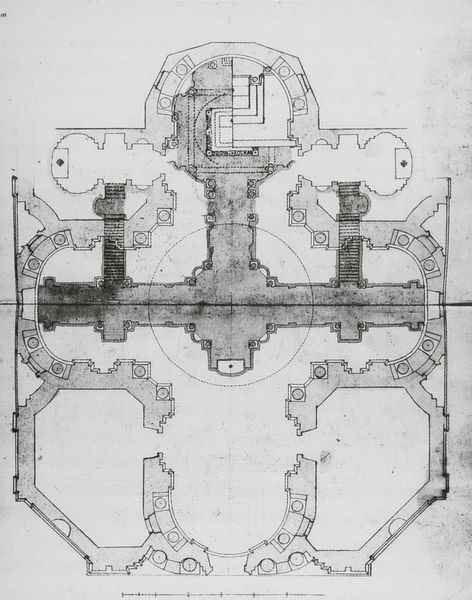
Titel: Grundriss von SS. Luca e Martina, Rom
Standort: Mailand
Institution: Castello Sforzesco, Civiche Raccolte d'Arte
Schlagwörter: weiß, fenster, grau, pfeiler, schwarz, skizze, säulen, tür, zeichnung, zimmer, anlage, gebäude, haus, park, parkanlage, schloss, wand, architektur, barock, innenraum, spiegel, strauch, busch, büsche, kirche, sträucher, kreis, rund, garten, papier, fassade, türen, mauer, grafik, graphik, hecke, schichten, linien, empore, saal, kuppel, treppe, treppen, symmetrie, stufe, stufen, aufsicht, wände, eingang, erker, keller, nische, burg, anschnitt, kreuz, türme, palast, dom, draufsicht, schwarzweiß, kreise, räume, entwurf, altar, portal, lettner, mittelschiff, eiss, mauern, altarraum, chor, kapelle, beet, beete, vatikan, geschosse, plan, zentrum, konche, mittelpunkt, rundung, letter, basilika, riss, grundriss, öffnungen, massstab, nischen, etage, bauplan, vorzeichnung, petersdom, krypta, zentralbau, gänge, archäologie, innenräume, apsiden, kapellen, vierung, gartenanlage, umbau, nieschen, konchen, apsen, halbkreise, teilansicht, masstab, unterirdisch, griechisches kreuz, absis, hecken, architektonisch, erdgeschoß, fokus, oberlichter, gemoetrie, planskizze, grundmauern, kreuzkuppelkirche, michenlangelo, planphase, wandstärke, überbauung, umgng, grundriss eines historischen gebäudes, grundriess